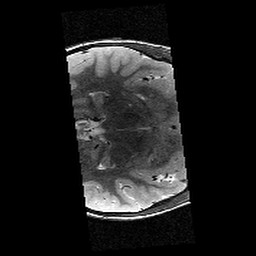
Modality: T2w
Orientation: axial
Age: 10
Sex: male
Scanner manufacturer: siemens
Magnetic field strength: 3 T
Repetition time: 9.23 s
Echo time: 0.067 s